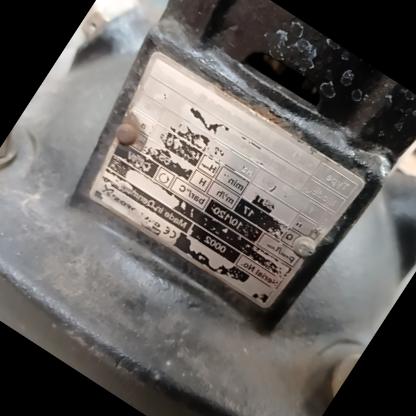
Klasa: tabliczka-znamionowa